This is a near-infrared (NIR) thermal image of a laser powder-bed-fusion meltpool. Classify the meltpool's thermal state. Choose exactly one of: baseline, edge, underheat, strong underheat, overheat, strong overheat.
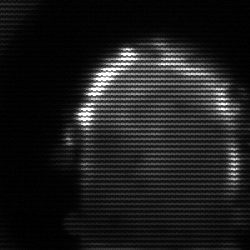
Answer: baseline